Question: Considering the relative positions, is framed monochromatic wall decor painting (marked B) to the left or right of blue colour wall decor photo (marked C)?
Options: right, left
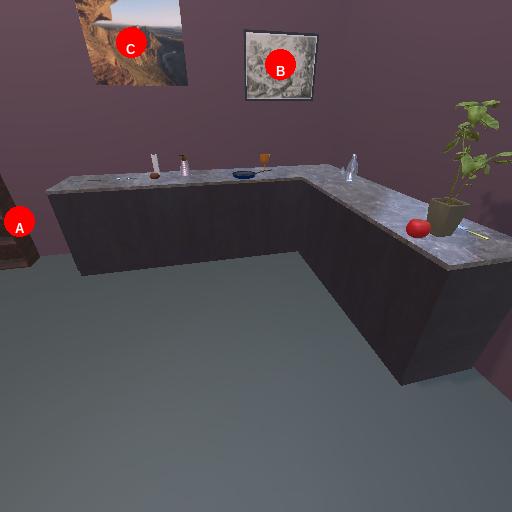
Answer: right